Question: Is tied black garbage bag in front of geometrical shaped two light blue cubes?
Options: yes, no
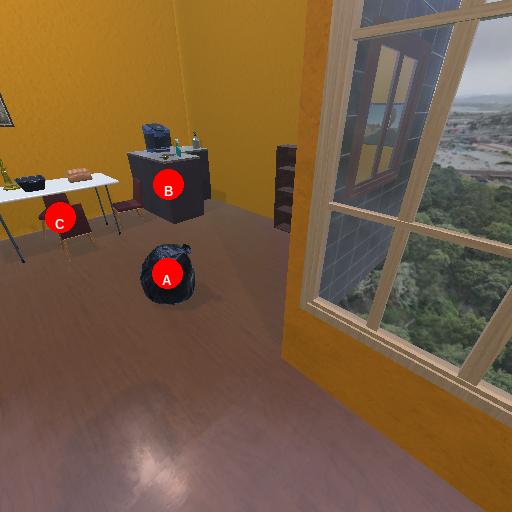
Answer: yes